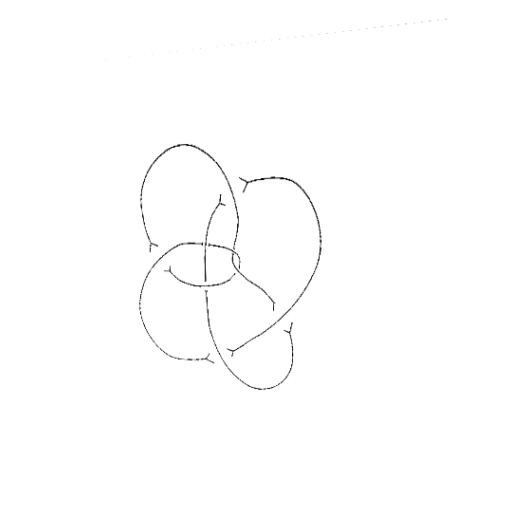
Crossing number: 8